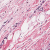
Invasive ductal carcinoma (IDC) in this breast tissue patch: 0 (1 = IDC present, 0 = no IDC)